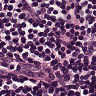
Metastatic tissue present: no